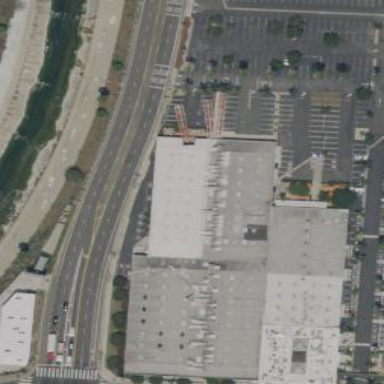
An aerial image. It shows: Commercial building.